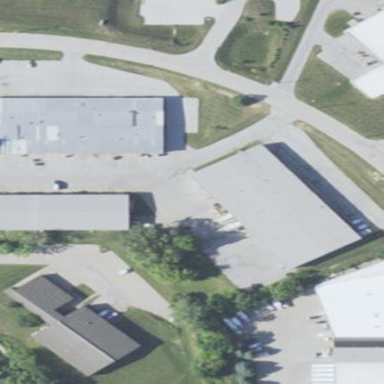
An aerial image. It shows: Warehouse building.